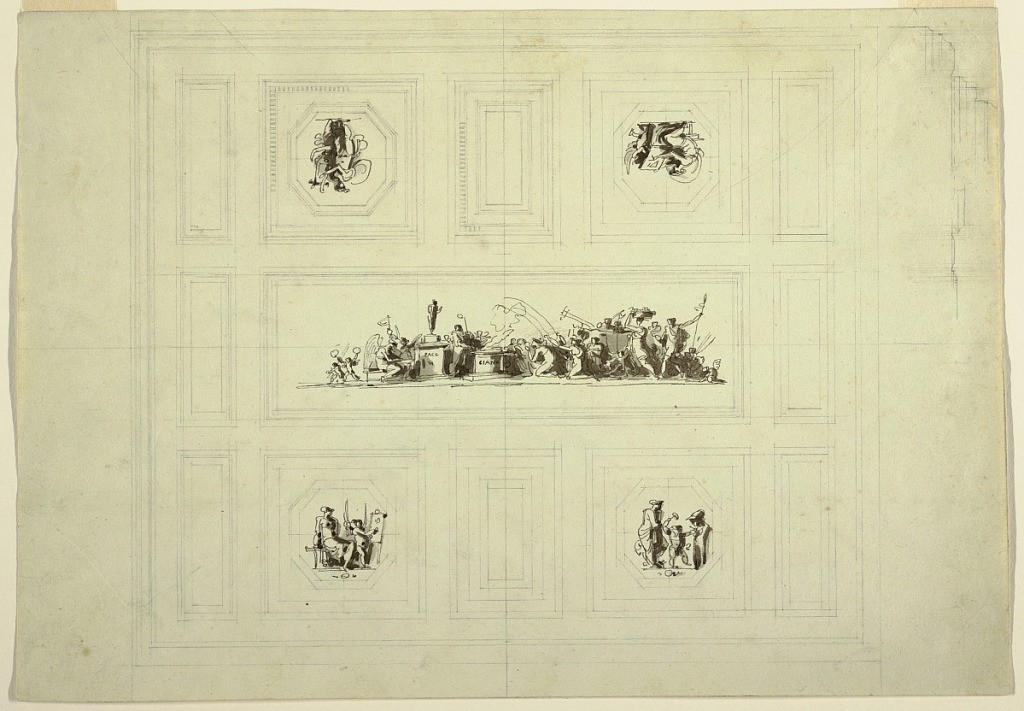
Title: Ceiling of Cabinet dedicated to Peace, Palazzo Quirinale, Rome
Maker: Felice Giani, Italian, 1758–1823
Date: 1812
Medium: Pen and dark gray ink, brush and gray wash over black chalk ruled lines on light greenish-beige wove paper. Support: light greenish-beige wove paper
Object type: Drawing
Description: Ceiling divided into 9 rectangular and 4 square compartments. Central horizontal rectangular panel shows Triumph of Peace: at left, small genii with wreathes and  seated winged Victory; at center, pedestal inscribed PACE with statue of peace and altar inscribed GIANO. Behind altar stands priest, before kneel worshipping figures; at right, two females approach altar, one with basket of fruits, one with thyrsus. In four square panels within octagonal compositions are personifications (perhaps Athena) of the Arts: Painting, Sculpture, Architecture and Music or Poetry.